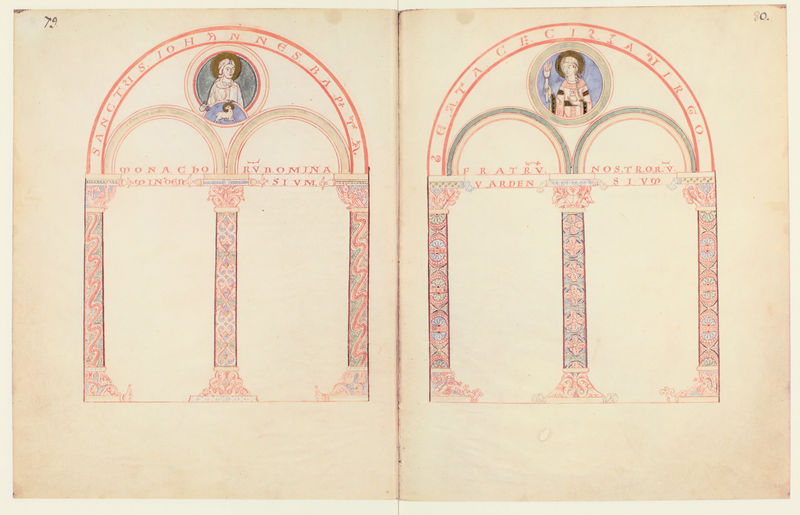
Titel: Liber Vitae der Abtei Corvey
Institution: Münster, Staatsarchiv
Schlagwörter: skizze, säule, säulen, zeichnung, rot, malerei, muster, johannes, relief, bogen, wandmalerei, bögen, lamm, buch, schein, heiligenschein, heiliger, heilige, heilig, bchseite, baptist, sanctus, monacho, nostrom, fratru, sangtus